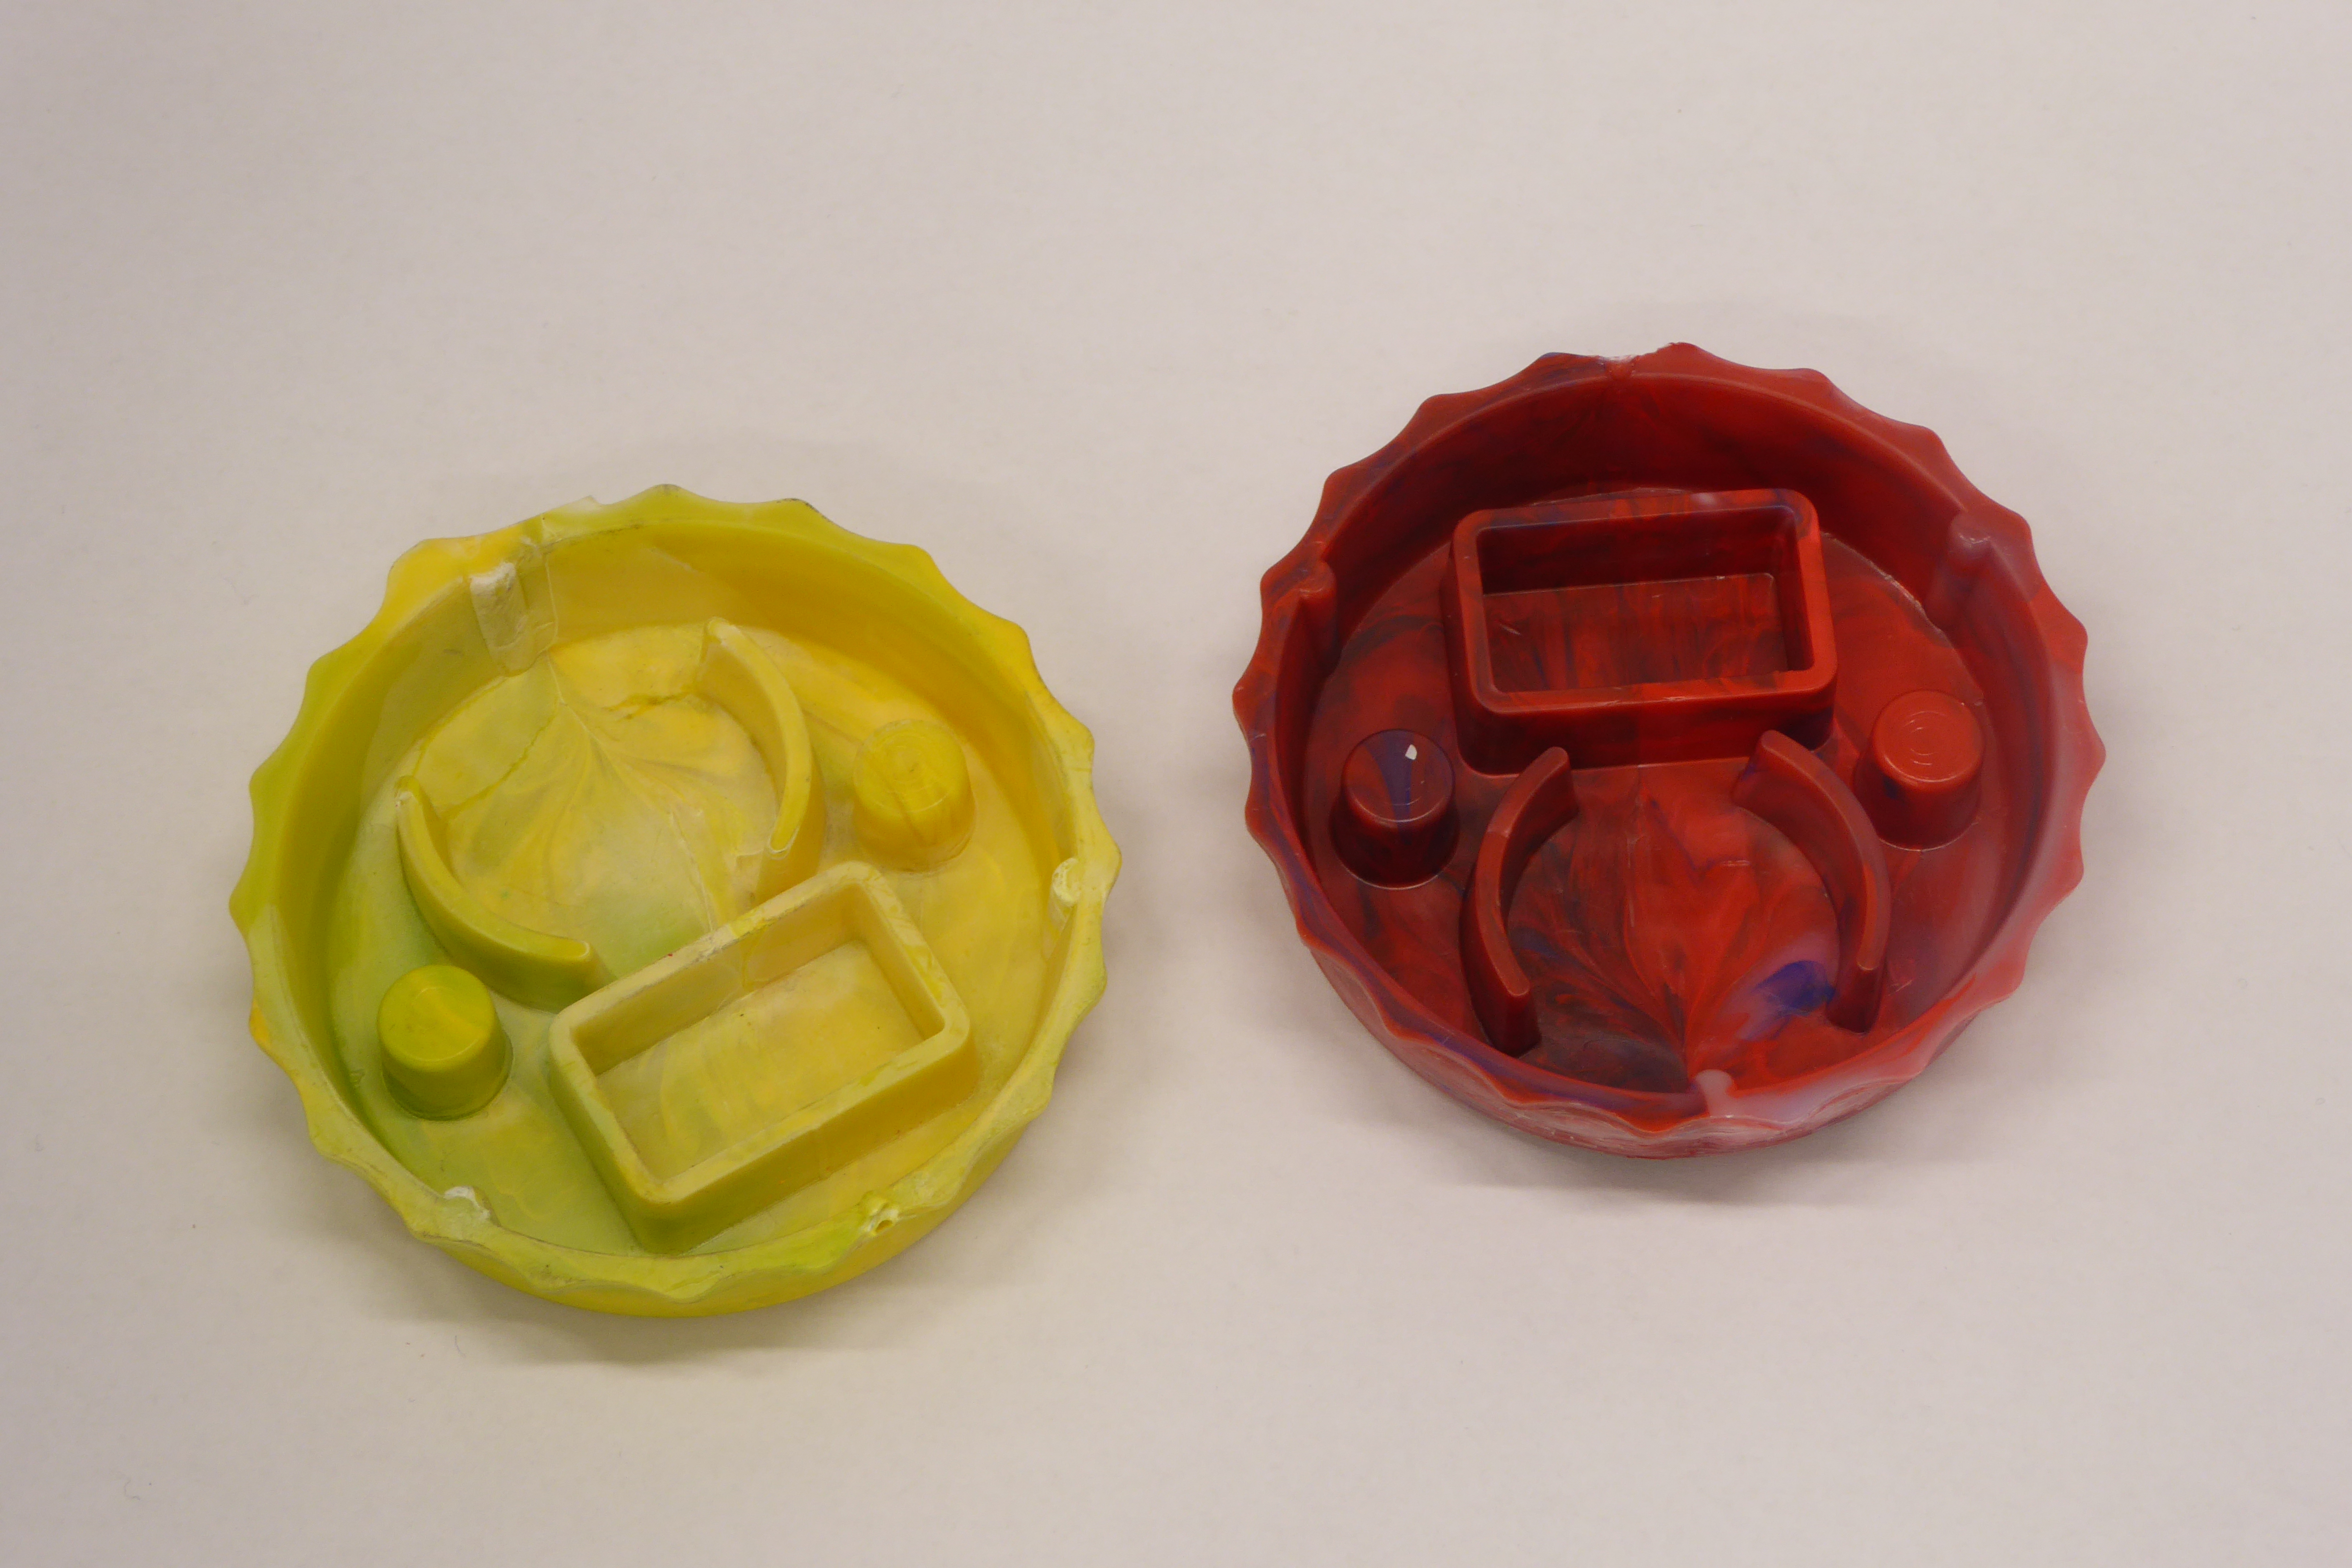
Label: Bottle Opener - Cover